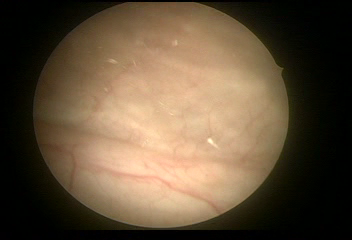
Modality: WLC
Class: Normal mucosa
Bladder cancer association: No